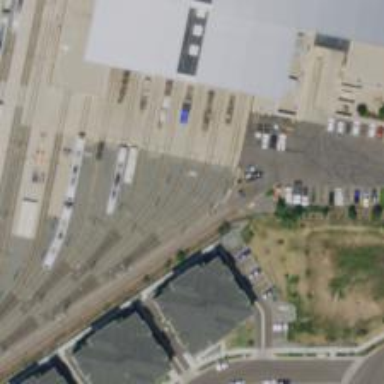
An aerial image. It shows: Light rail service yard with electrified contact lines.